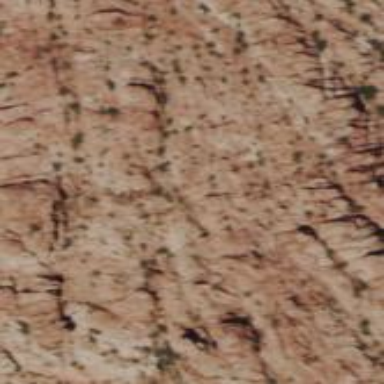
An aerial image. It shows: Brown cliff in the natural landscape.